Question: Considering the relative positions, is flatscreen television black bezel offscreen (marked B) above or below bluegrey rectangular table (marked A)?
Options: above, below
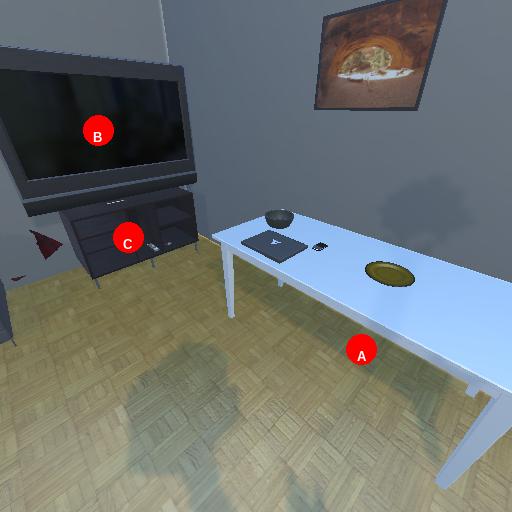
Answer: above